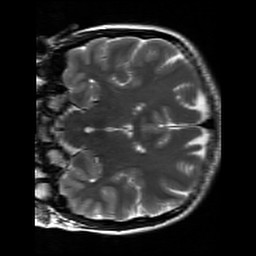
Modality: T2w
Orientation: coronal
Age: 18
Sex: female
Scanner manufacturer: siemens
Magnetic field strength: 3 T
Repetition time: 7 s
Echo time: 0.09 s